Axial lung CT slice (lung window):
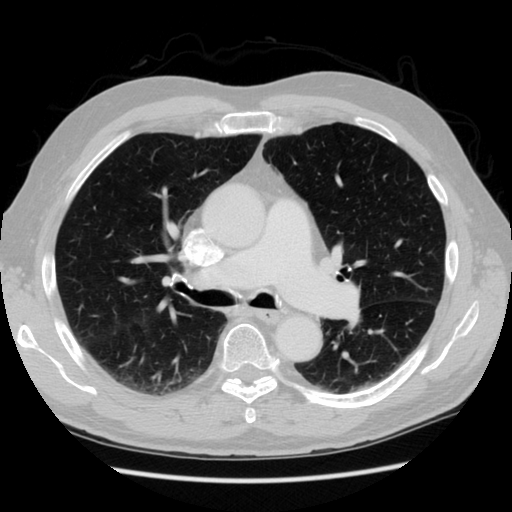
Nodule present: no